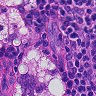
Metastatic tissue present: no